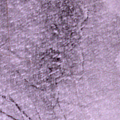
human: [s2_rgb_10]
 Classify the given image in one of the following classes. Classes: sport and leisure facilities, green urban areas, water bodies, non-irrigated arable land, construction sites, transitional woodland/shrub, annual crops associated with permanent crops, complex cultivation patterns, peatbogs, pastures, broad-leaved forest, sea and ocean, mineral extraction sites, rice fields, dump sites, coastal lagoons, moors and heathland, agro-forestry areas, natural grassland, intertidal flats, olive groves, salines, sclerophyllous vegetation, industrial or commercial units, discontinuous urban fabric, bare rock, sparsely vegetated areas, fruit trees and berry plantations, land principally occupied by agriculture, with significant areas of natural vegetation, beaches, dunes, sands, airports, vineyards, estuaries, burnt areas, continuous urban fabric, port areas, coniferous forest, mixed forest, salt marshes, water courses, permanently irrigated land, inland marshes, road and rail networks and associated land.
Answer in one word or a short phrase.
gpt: sea and ocean